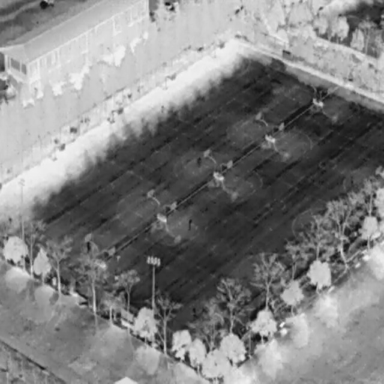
There are seven People in the infrared image.